Question: I want to keep an aspect ratio of 16/9 on a QGroupBox (the one on the left on the screenshot below). For the tests I made a simple program with 4 groupboxes in a vertical layout, all in an horizontal layout:

'''
#include "MainWindow.h"
#include <QApplication>
int main(int argc, char *argv[])
{
QApplication a(argc, argv);
MainWindow w;
w.show();
return a.exec();
}
'''
'''
#ifndef MAINWINDOW_H
#define MAINWINDOW_H
#include <QMainWindow>
namespace Ui {
class MainWindow;
}
class MainWindow : public QMainWindow
{
Q_OBJECT
public:
explicit MainWindow(QWidget *parent = 0);
~MainWindow();
private:
Ui::MainWindow *ui;
};
#endif // MAINWINDOW_H
'''
'''
#include "MainWindow.h"
#include "ui_MainWindow.h"
#include <QDebug>
MainWindow::MainWindow(QWidget *parent) :
QMainWindow(parent),
ui(new Ui::MainWindow)
{
ui->setupUi(this);
qDebug() << "horizontalLayout->hasHeightForWidth: " << ui->horizontalLayout->hasHeightForWidth();
}
MainWindow::~MainWindow()
{
delete ui;
}
'''
'''
<?xml version="1.0" encoding="UTF-8"?>
<ui version="4.0">
<class>MainWindow</class>
<widget class="QMainWindow" name="MainWindow">
<property name="geometry">
<rect>
<x>0</x>
<y>0</y>
<width>1000</width>
<height>703</height>
</rect>
</property>
<property name="windowTitle">
<string>MainWindow</string>
</property>
<widget class="QWidget" name="centralWidget">
<layout class="QHBoxLayout" name="horizontalLayout">
<item>
<widget class="GroupBoxHFW" name="groupBox_1">
<property name="title">
<string>GroupBox</string>
</property>
</widget>
</item>
<item>
<layout class="QVBoxLayout" name="verticalLayout">
<item>
<widget class="QGroupBox" name="groupBox_2">
<property name="minimumSize">
<size>
<width>485</width>
<height>204</height>
</size>
</property>
<property name="maximumSize">
<size>
<width>485</width>
<height>204</height>
</size>
</property>
<property name="title">
<string>GroupBox</string>
</property>
</widget>
</item>
<item>
<widget class="QGroupBox" name="groupBox_3">
<property name="minimumSize">
<size>
<width>485</width>
<height>204</height>
</size>
</property>
<property name="maximumSize">
<size>
<width>485</width>
<height>204</height>
</size>
</property>
<property name="title">
<string>GroupBox</string>
</property>
</widget>
</item>
<item>
<widget class="QGroupBox" name="groupBox_4">
<property name="minimumSize">
<size>
<width>485</width>
<height>204</height>
</size>
</property>
<property name="maximumSize">
<size>
<width>485</width>
<height>204</height>
</size>
</property>
<property name="title">
<string>GroupBox</string>
</property>
</widget>
</item>
<item>
<spacer name="verticalSpacer">
<property name="orientation">
<enum>Qt::Vertical</enum>
</property>
<property name="sizeHint" stdset="0">
<size>
<width>20</width>
<height>40</height>
</size>
</property>
</spacer>
</item>
</layout>
</item>
</layout>
</widget>
<widget class="QMenuBar" name="menuBar">
<property name="geometry">
<rect>
<x>0</x>
<y>0</y>
<width>1000</width>
<height>21</height>
</rect>
</property>
</widget>
<widget class="QToolBar" name="toolBar">
<property name="windowTitle">
<string>toolBar</string>
</property>
<attribute name="toolBarArea">
<enum>TopToolBarArea</enum>
</attribute>
<attribute name="toolBarBreak">
<bool>false</bool>
</attribute>
</widget>
<widget class="QStatusBar" name="statusBar"/>
</widget>
<layoutdefault spacing="6" margin="11"/>
<customwidgets>
<customwidget>
<class>GroupBoxHFW</class>
<extends>QGroupBox</extends>
<header>GroupBoxHFW.h</header>
<container>1</container>
</customwidget>
</customwidgets>
<resources/>
<connections/>
</ui>
'''
'''
#ifndef GROUPBOXHFW_H
#define GROUPBOXHFW_H
#include <QGroupBox>
class GroupBoxHFW : public QGroupBox
{
public:
GroupBoxHFW(QWidget * parent = 0);
GroupBoxHFW(const QString & title, QWidget * parent = 0);
int heightForWidth(int w) const;
bool hasHeightForWidth() const;
};
#endif // GROUPBOXHFW_H
'''
'''
#include "GroupBoxHFW.h"
#include <QDebug>
GroupBoxHFW::GroupBoxHFW(QWidget * parent) : QGroupBox(parent)
{
QSizePolicy policy(this->sizePolicy());
policy.setHeightForWidth(true);
this->setSizePolicy(policy);
}
GroupBoxHFW::GroupBoxHFW(const QString & title, QWidget * parent) : QGroupBox(title, parent)
{
QSizePolicy policy(this->sizePolicy());
policy.setHeightForWidth(true);
this->setSizePolicy(policy);
}
int GroupBoxHFW::heightForWidth(int w) const
{
qDebug() << "GroupBoxHFW::heightForWidth called";
return 9.f / 16.f * w;
}
bool GroupBoxHFW::hasHeightForWidth() const
{
qDebug() << "GroupBoxHFW::hasHeightForWidth called";
return true;
}
'''
As you can see, I reimplemented the virtual functions 'int heightForWidth(int w) const' and 'bool hasHeightForWidth() const', hoping my QGroupBox would resize automatically to a 16/9 aspect ratio. Unfortunately, it doesn't work. 'GroupBoxHFW::heightForWidth()' is called only once when the program starts and it doesn't even resize the widget.
Here is the output of the program:
'''
GroupBoxHFW::hasHeightForWidth called
horizontalLayout->hasHeightForWidth: true
GroupBoxHFW::hasHeightForWidth called
GroupBoxHFW::heightForWidth called
GroupBoxHFW::hasHeightForWidth called
GroupBoxHFW::hasHeightForWidth called
GroupBoxHFW::hasHeightForWidth called
GroupBoxHFW::hasHeightForWidth called
'''
What's even weirder is that none of the functions above ('hasHeightForWidth()' and 'heightForWidth()' get called when I resize the window, while the QGroupBox is resized.
What's wrong?
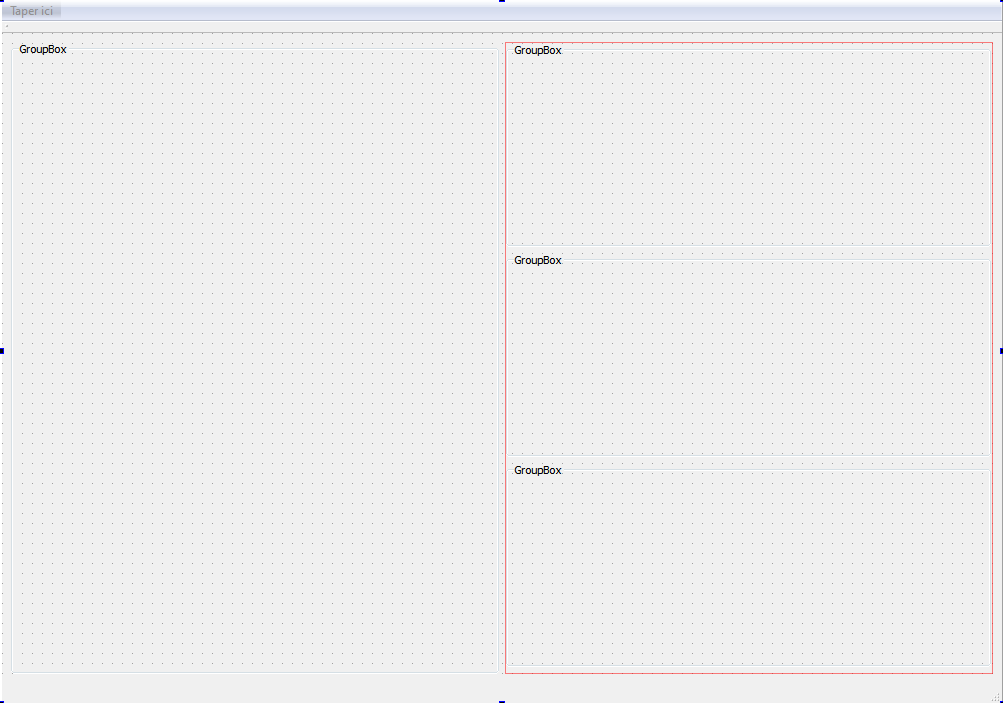
Answer: Your approach could work if this group box was inside vertical layout.
As name says 'hasHeightForWidth' is well defined when height depends on width (this was designed for text wrapping), not another way around (your case).
What you can do? Try this (I've implemented something similar for 'QGraphicsWidget' and it was working quite well):
'''
QSize GroupBoxHFW::sizeHint() const {
QSize s = size();
lastHeight = s.height();
s.setWidth((s.height()*16)/9);
s.setHeight(QGroupBox::sizeHint().height());
return s;
}
void GroupBoxHFW::resizeEvent(QResizeEvent * event) {
QGroupBox::resizeEvent(event);
if (lastHeight!=height()) {
updateGeometry(); // it is possible that this call should be scheduled to next iteration of event loop
}
}
'''
If I would do that I would try implement this functionality by subclass a 'QLayout' and not as a subclass of some 'QWidget'. This way this it could be used multiple times for different widgets.